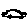
Label: car